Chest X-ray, AP view. Patient: 31 years old, sex M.
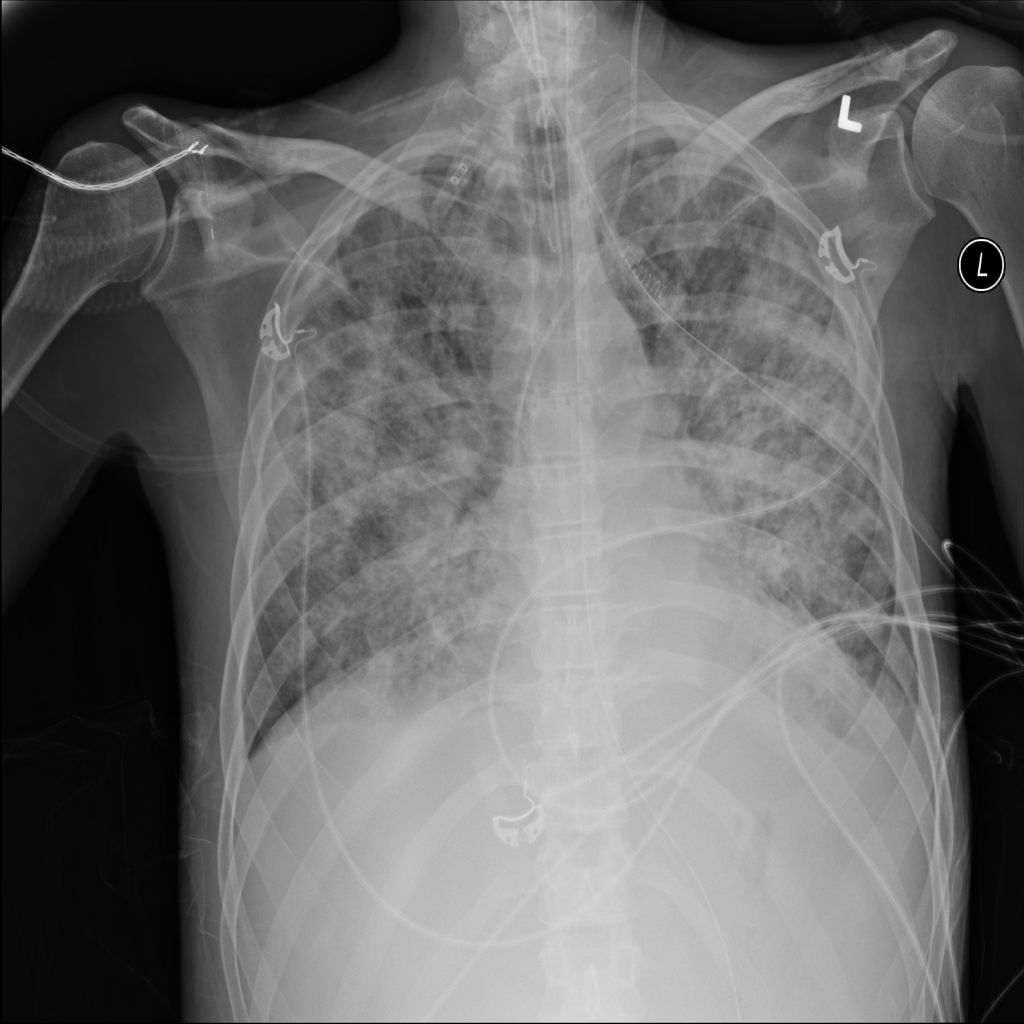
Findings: No Finding